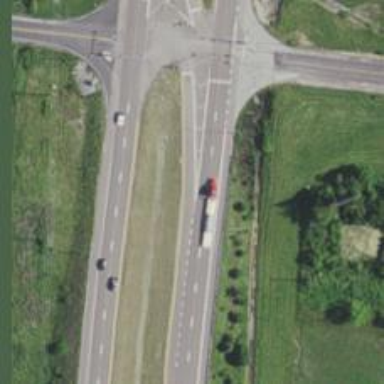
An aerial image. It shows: Trunk link highway.